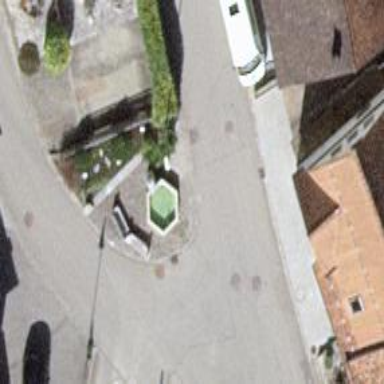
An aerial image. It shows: Fountain.